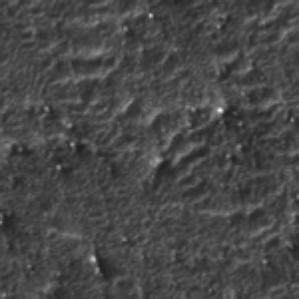
Label: frost